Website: bh-photo
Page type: gifting
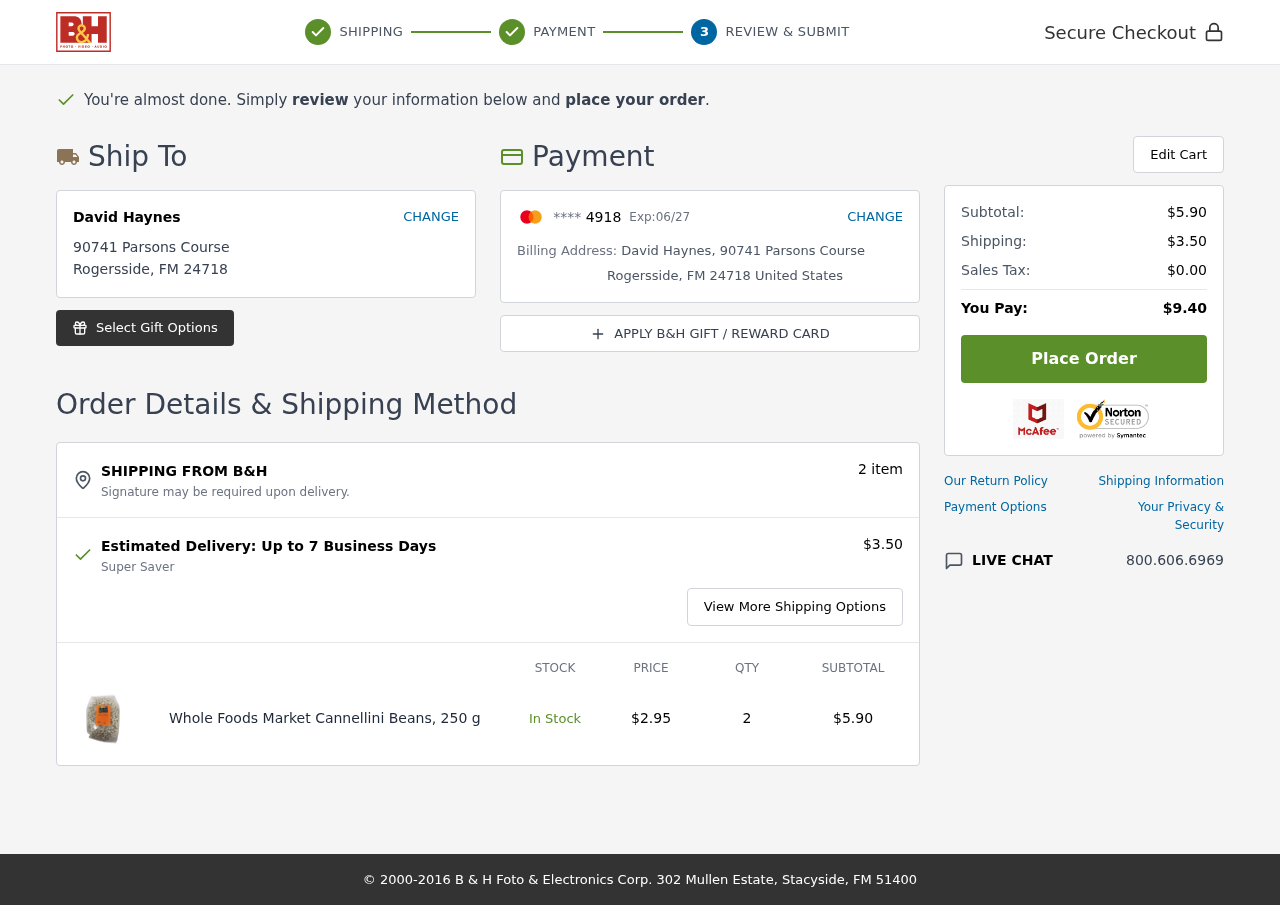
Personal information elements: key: PII_CARD_EXPIRY
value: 06/27
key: PII_CARD_LAST4
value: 4918
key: PII_CITY
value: Rogersside
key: PII_COUNTRY
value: United States
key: PII_FULLNAME
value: David Haynes
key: PII_POSTCODE
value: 24718
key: PII_STATE_ABBR
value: FM
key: PII_STREET
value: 90741 Parsons Course
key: PII_FULLNAME2
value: David Haynes
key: PII_STREET2
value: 90741 Parsons Course
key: PII_CITY2
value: Rogersside
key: PII_STATE_ABBR2
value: FM
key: PII_POSTCODE2
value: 24718
Product elements: key: PRODUCT1_NAME
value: Whole Foods Market Cannellini Beans, 250 g
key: PRODUCT1_PRICE
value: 2.95
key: PRODUCT1_QUANTITY
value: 2
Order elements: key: ORDER_NUM_ITEMS
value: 2 item
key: ORDER_SHIPPING_COST
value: $3.50
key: ORDER_SUBTOTAL
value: $5.90
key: ORDER_TAX
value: $0.00
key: ORDER_TOTAL
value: $9.40